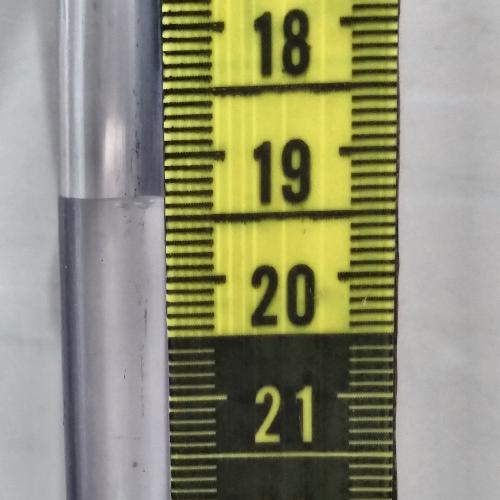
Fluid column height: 19.3 cm